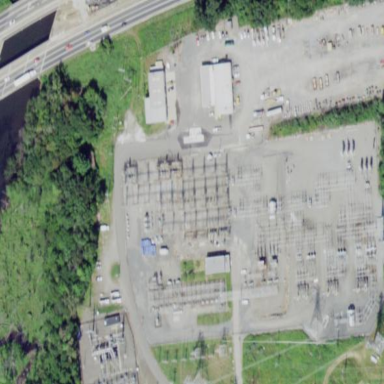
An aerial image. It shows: Distribution level power substation enclosed by fence.